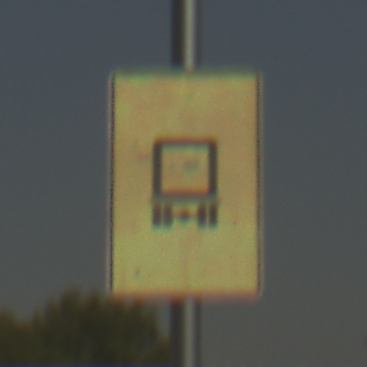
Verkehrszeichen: KennzeichnungspflichtigeFahrzeugeGefaehrlicheGueterOhnePfeilsymbol
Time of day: MorningAfternoon
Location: Outdoor (Suburban)
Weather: Clear
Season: NotSpecified
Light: Natural